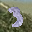
Label: 3